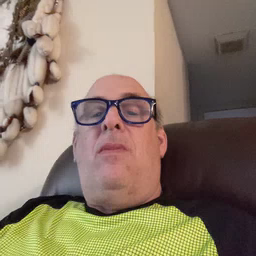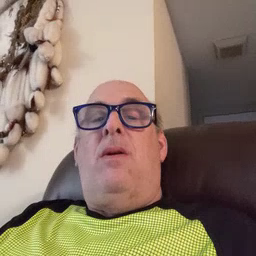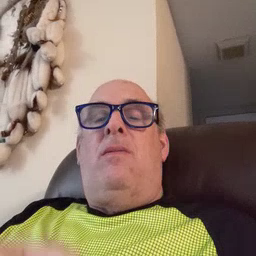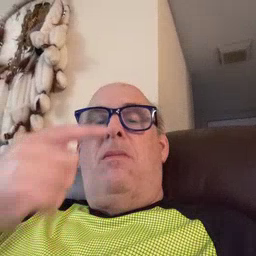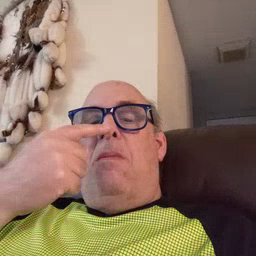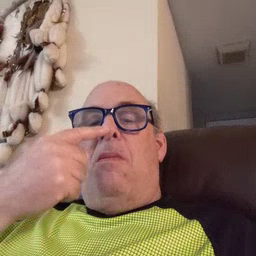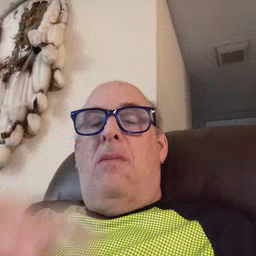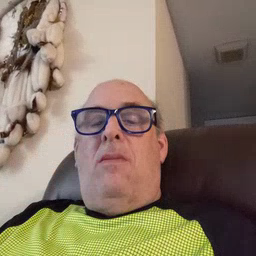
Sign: nose